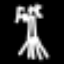
Label: fork